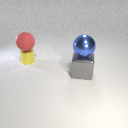
large blue metal sphere above large gray metal cube